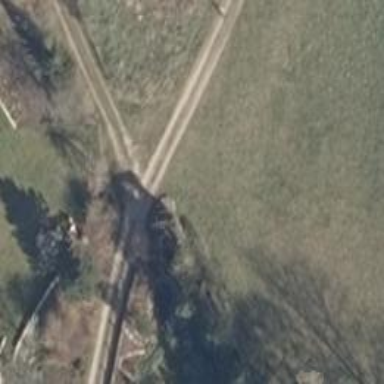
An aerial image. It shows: Sandy track with grade3 tracktype.